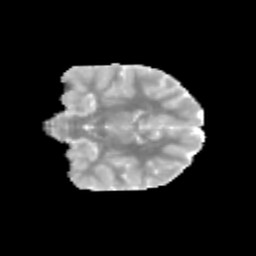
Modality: MD
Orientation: coronal
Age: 10
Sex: female
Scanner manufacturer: siemens
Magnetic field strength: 3 T
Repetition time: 3.8 s
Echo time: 0.07 s